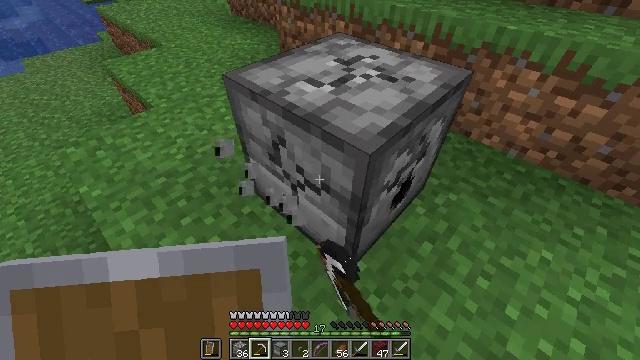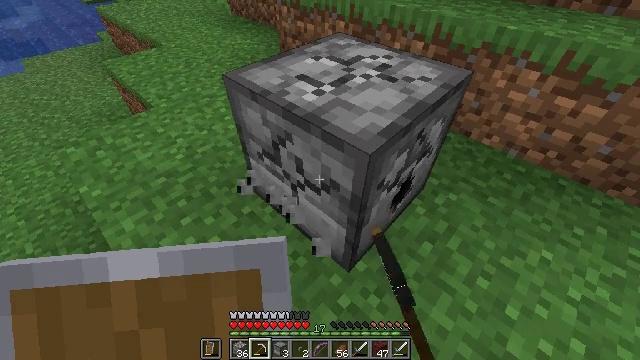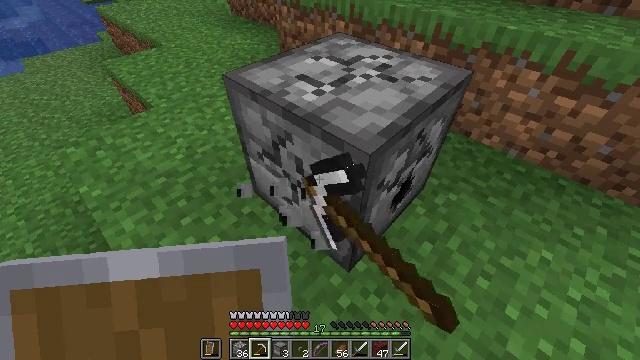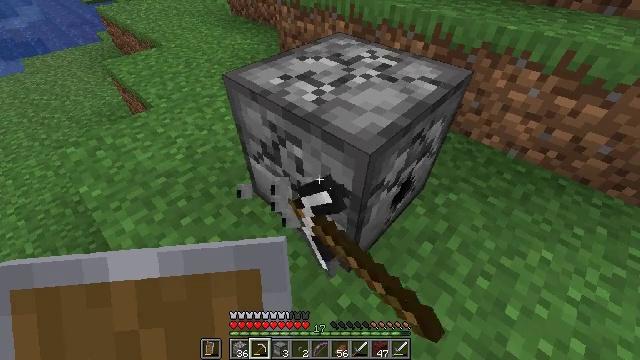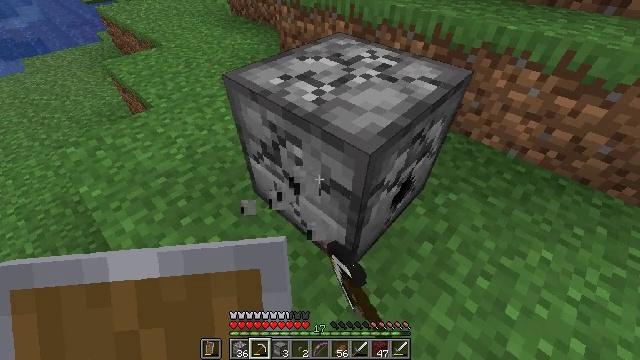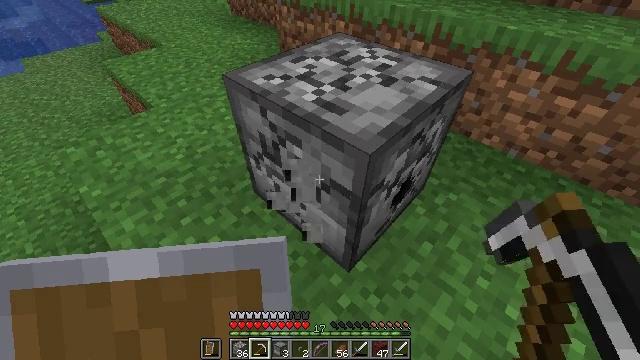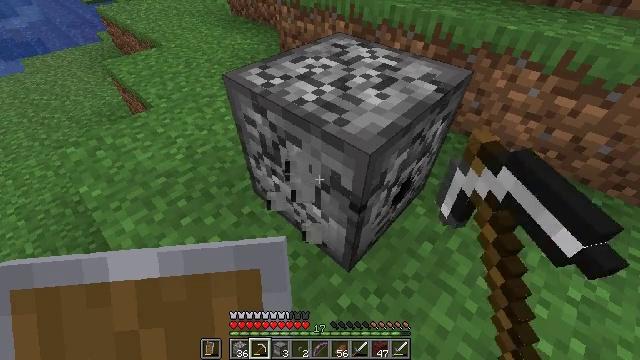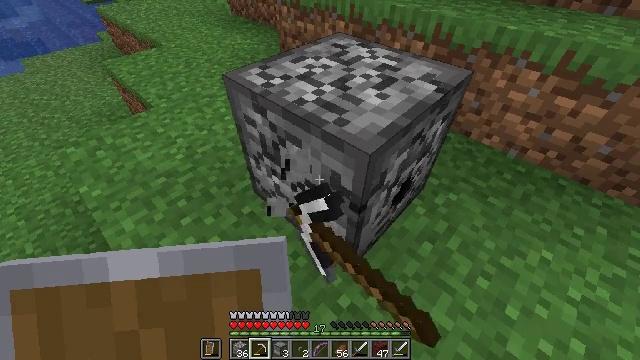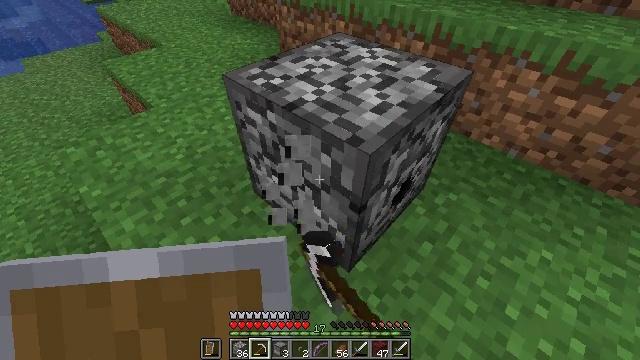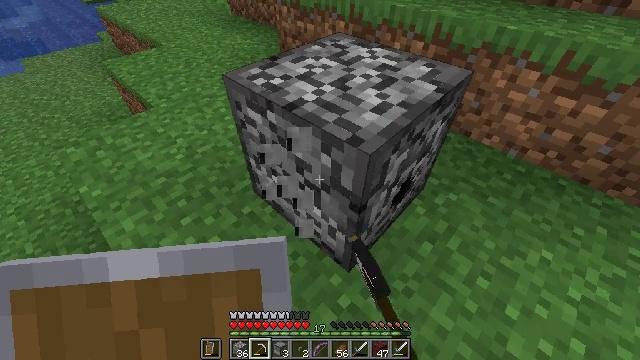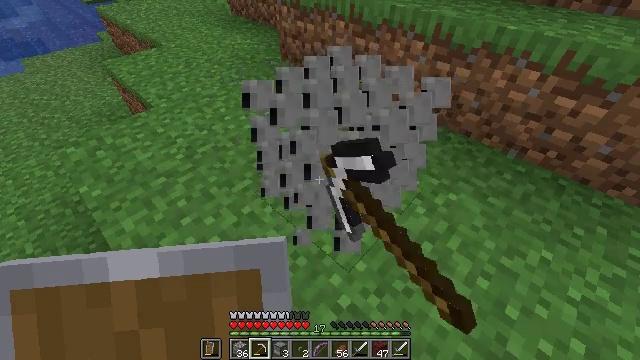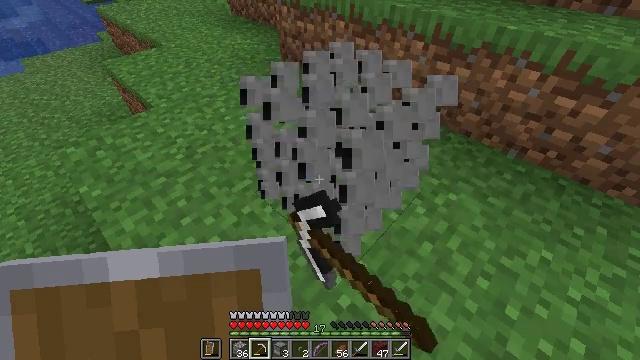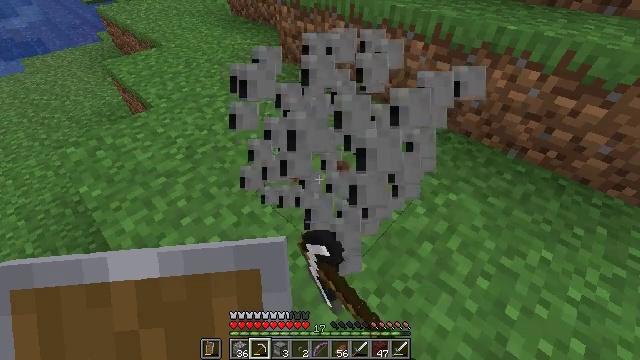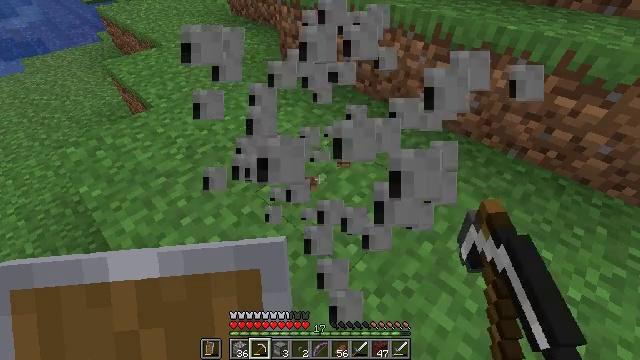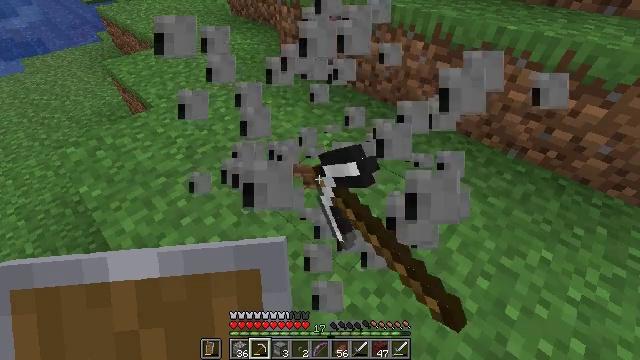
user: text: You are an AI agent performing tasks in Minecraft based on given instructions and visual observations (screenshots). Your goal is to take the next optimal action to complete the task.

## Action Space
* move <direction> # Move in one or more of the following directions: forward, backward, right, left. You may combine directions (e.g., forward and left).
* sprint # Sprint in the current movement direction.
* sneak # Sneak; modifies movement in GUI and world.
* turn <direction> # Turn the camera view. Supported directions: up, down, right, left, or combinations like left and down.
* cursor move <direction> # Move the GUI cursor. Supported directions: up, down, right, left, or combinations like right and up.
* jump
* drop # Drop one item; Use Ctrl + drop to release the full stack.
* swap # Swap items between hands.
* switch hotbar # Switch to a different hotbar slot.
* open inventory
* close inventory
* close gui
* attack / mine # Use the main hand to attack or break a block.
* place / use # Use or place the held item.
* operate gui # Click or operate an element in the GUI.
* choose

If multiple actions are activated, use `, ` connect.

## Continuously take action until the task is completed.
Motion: motion action
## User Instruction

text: Retrieve the dispenser by attacking it.
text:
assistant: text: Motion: attack / mine
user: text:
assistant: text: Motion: attack / mine
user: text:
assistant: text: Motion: attack / mine
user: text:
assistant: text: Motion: attack / mine
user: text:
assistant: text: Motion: attack / mine
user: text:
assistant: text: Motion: attack / mine
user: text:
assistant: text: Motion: attack / mine
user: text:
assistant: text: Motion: attack / mine
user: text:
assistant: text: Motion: attack / mine
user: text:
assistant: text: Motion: attack / mine
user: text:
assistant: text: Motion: attack / mine
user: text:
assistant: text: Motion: attack / mine
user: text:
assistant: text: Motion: attack / mine
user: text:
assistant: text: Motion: attack / mine
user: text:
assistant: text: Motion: attack / mine